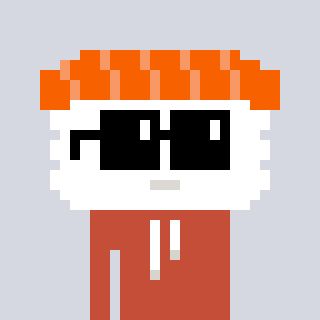
a pixel art character with square black sunglasses, a nigiri-shaped head and a rust-colored body on a cool background